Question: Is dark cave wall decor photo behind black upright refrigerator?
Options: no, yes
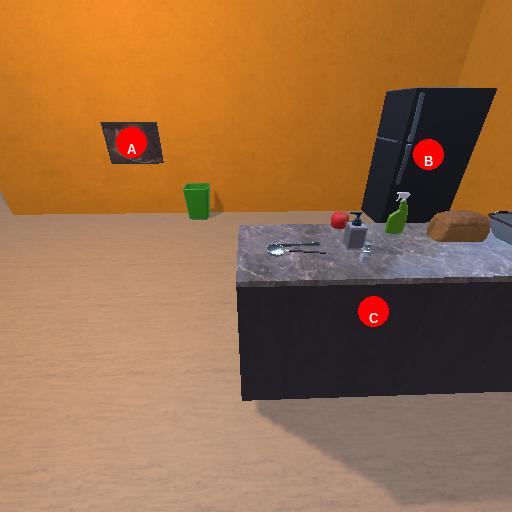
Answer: no